Brain MRI, t2w sequence, axial 2D slice.
Patient: age 37, sex F, weight 95 kg, height 1.95 m
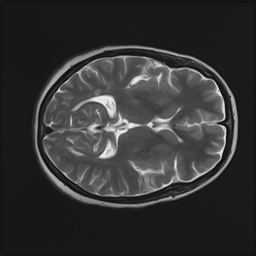